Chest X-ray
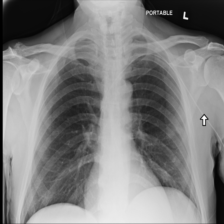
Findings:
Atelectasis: negative
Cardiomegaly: negative
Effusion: negative
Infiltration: negative
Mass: negative
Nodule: negative
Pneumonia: negative
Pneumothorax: negative
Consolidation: negative
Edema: negative
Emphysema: negative
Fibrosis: negative
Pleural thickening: negative
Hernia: negative